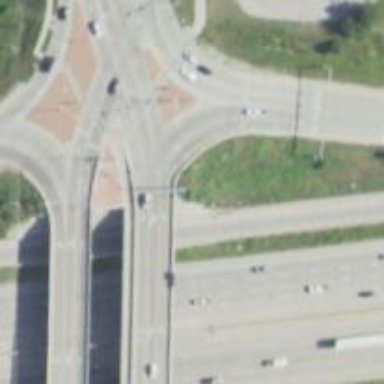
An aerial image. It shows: Motorway link at Diverging Diamond Interchange (DDI) junction.